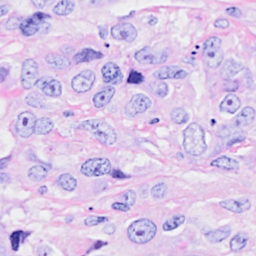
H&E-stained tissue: Breast